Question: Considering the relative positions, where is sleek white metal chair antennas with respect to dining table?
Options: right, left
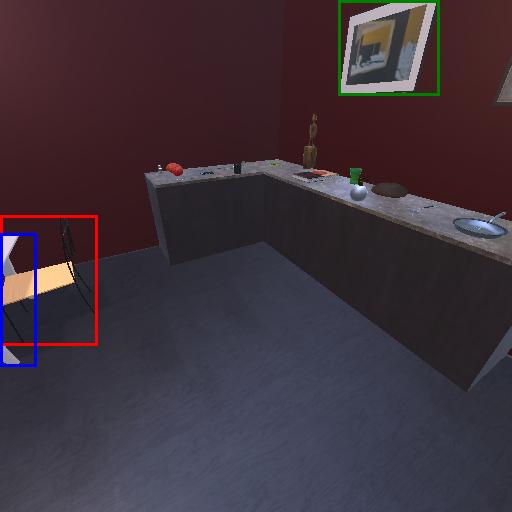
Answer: right